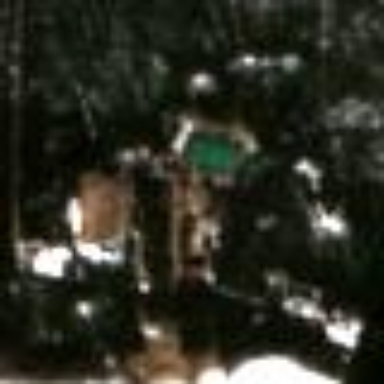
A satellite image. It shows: Resort land with sanatorium.